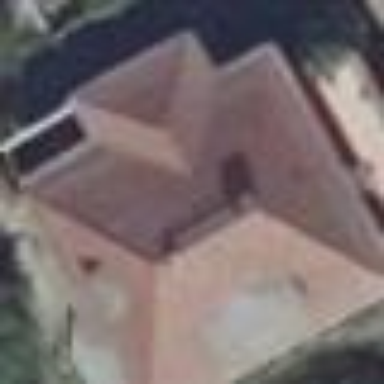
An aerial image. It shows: Detached building.